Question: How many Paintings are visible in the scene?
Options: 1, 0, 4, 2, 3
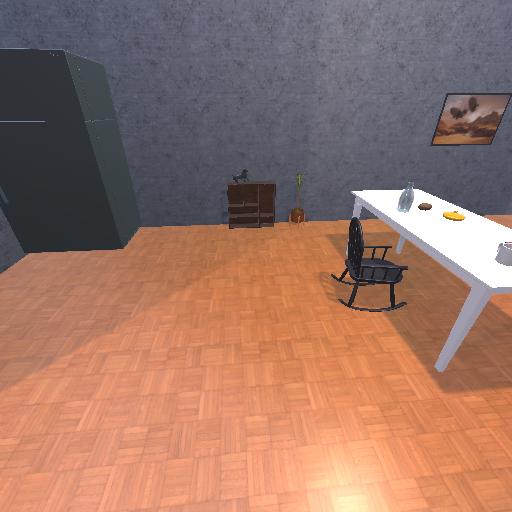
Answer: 1